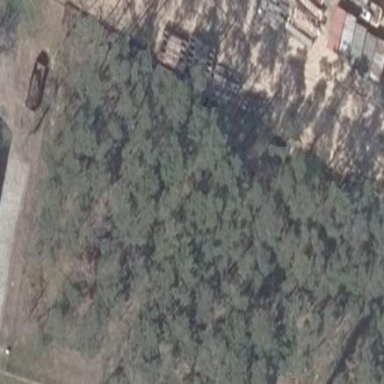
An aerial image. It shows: Mixed forest with semi-deciduous trees.